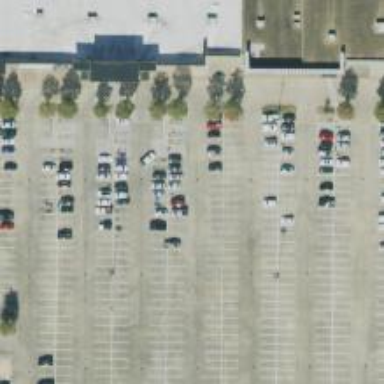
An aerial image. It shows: Parking space is available.